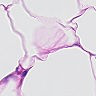
Metastatic tissue present: no